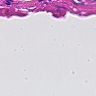
Metastatic tissue present: no